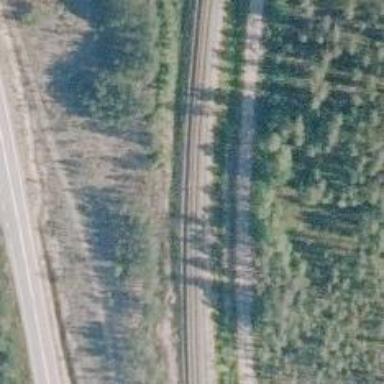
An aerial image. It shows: Railway track.